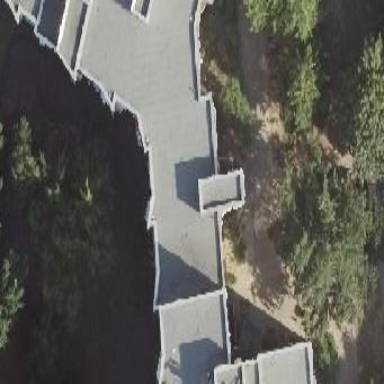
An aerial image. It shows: Building with apartments and flat roof.